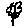
Label: flower